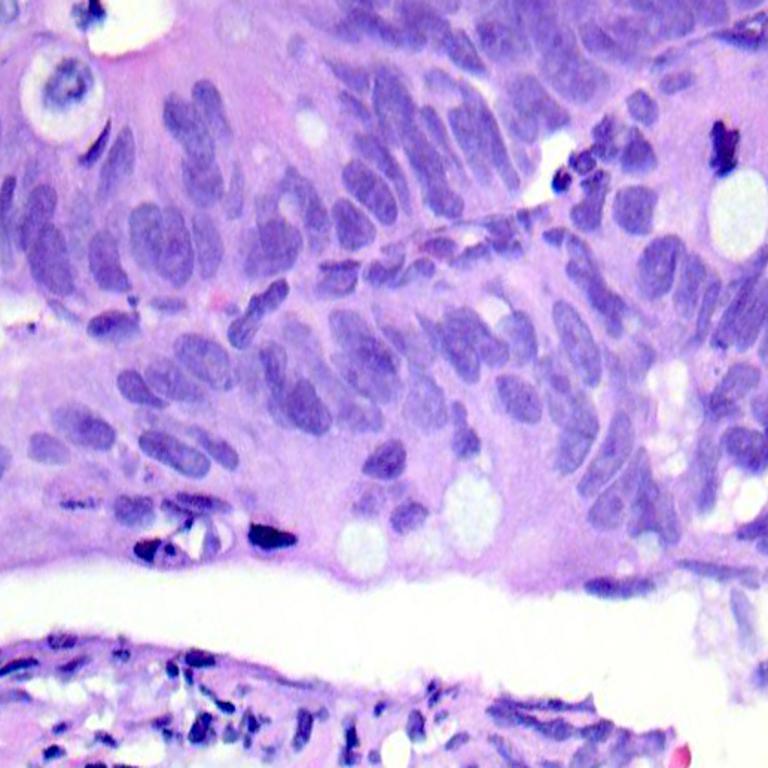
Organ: colon
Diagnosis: adenocarcinomas